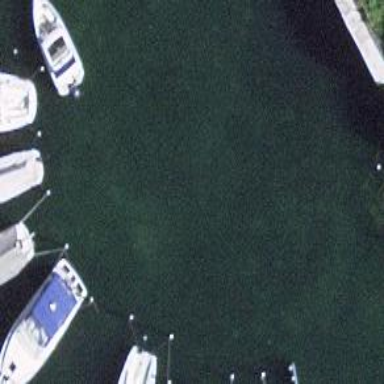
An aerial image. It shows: Marina on leisure land.